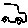
Label: car